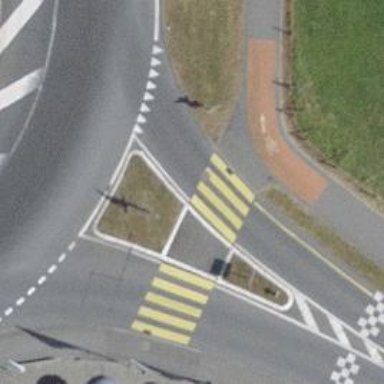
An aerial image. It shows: Kerb barrier.